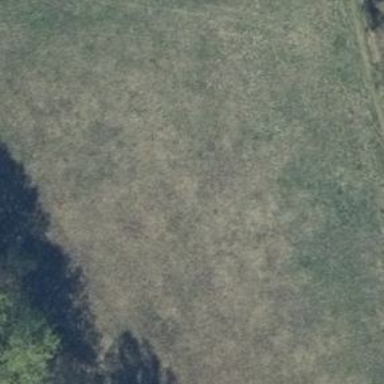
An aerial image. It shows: Beautiful meadow.